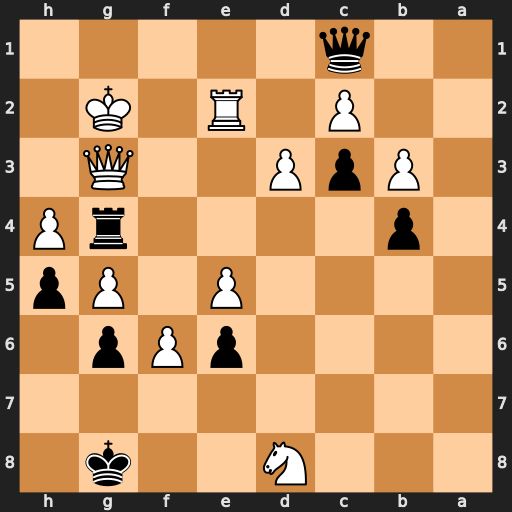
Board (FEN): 3N2k1/8/4pPp1/4P1Pp/1p4rP/1PpP2Q1/2P1R1K1/2q5
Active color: b
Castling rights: -
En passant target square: -
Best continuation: Rxg3+ Kxg3 Qg1+